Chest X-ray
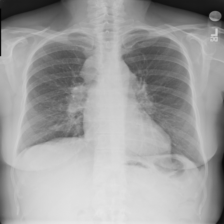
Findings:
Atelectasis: negative
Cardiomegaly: negative
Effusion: negative
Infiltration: negative
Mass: negative
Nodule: negative
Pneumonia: negative
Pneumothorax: negative
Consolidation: negative
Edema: negative
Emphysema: negative
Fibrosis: negative
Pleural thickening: negative
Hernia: negative